Interaction volume radius: 10 \u00c5
Interaction volume height: 15 \u00c5
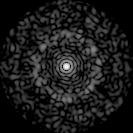
Disorder parameter: 0.8213